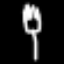
Label: fork